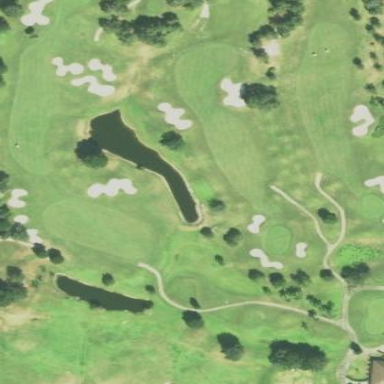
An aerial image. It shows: Golf fairway surrounded by grass.